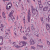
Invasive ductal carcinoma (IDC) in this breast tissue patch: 1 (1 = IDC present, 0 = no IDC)